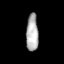
Tissue: lung
Cell type: Epithelial cells
Senescence score: 0.1991
Nuclear area (px): 438
Mean DAPI intensity: 176.916